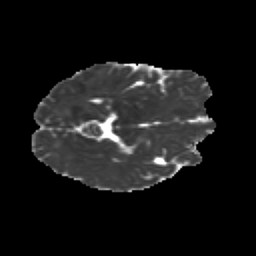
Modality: MD
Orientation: axial
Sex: female
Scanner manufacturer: siemens
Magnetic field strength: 3 T
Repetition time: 5 s
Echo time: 0.071 s